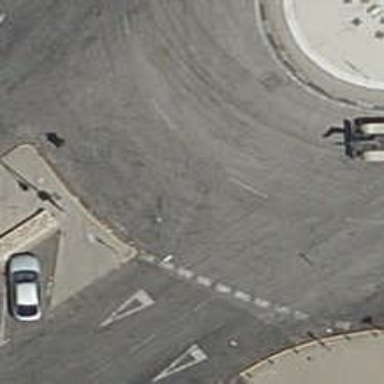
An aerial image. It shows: Service road that forms roundabout at the junction.